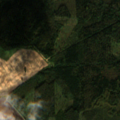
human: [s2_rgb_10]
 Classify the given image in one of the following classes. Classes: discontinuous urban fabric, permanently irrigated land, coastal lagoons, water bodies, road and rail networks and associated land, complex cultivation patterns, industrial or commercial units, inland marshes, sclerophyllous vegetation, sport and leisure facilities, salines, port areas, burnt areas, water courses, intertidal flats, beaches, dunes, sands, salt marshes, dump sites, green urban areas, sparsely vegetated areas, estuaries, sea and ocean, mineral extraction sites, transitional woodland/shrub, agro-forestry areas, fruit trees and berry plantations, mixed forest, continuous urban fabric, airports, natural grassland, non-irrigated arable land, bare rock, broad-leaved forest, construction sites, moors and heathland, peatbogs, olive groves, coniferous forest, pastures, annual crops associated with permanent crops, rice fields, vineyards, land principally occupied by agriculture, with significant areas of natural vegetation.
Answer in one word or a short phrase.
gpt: non-irrigated arable land, mixed forest, transitional woodland/shrub